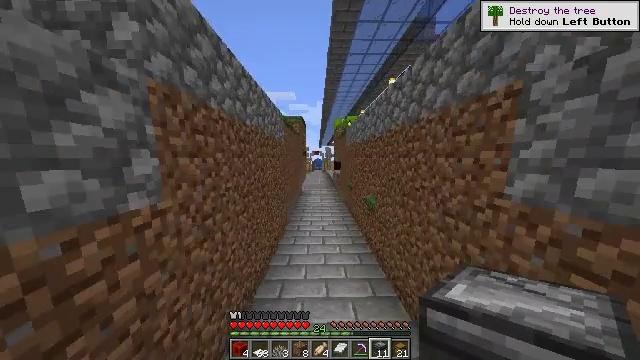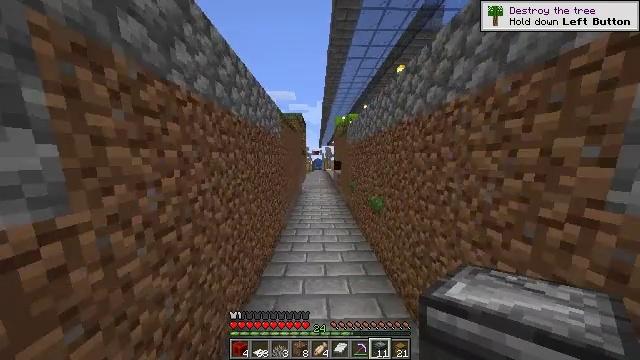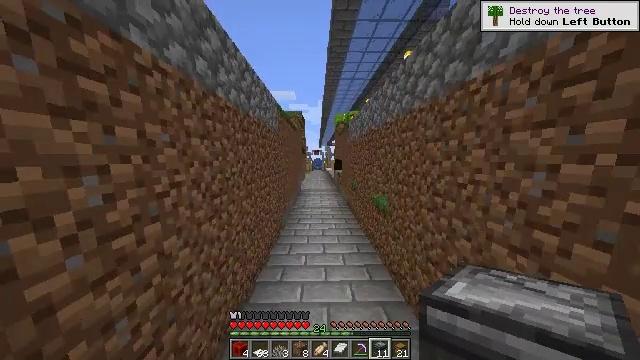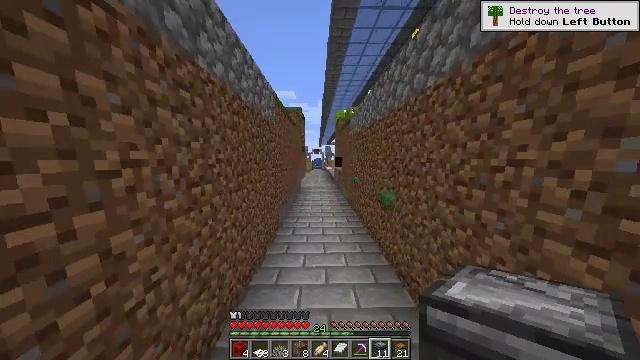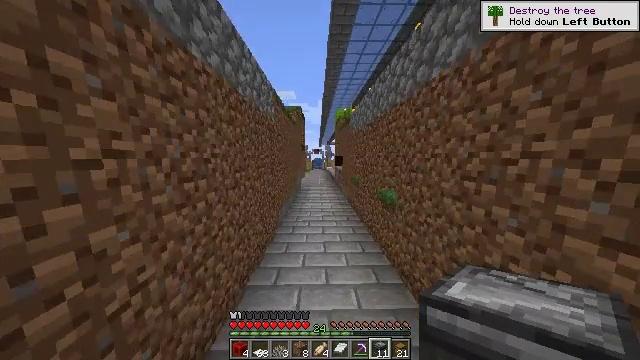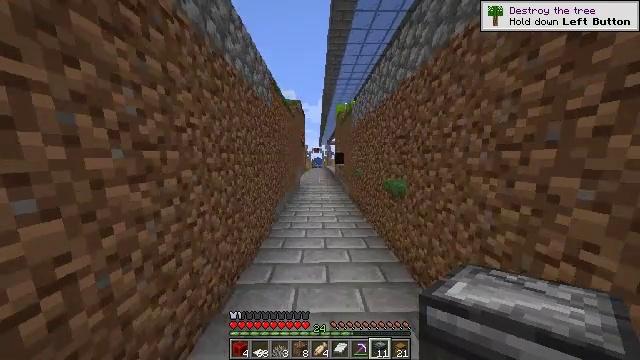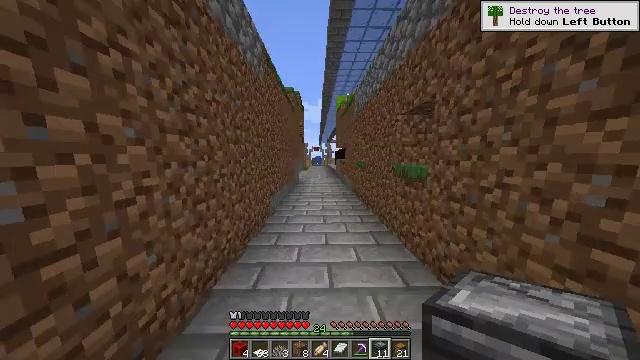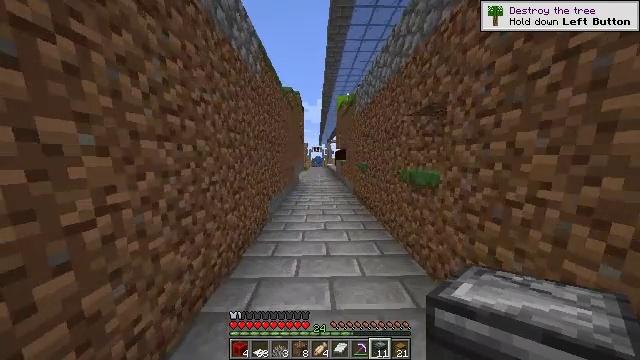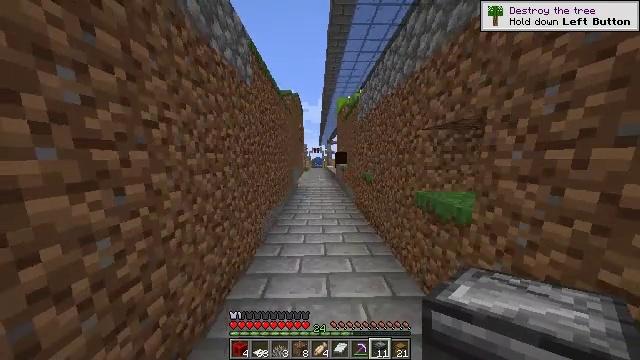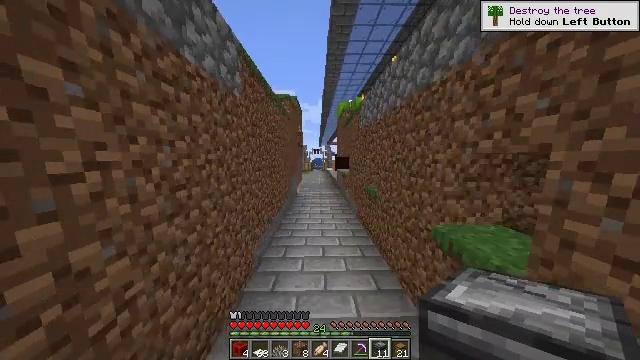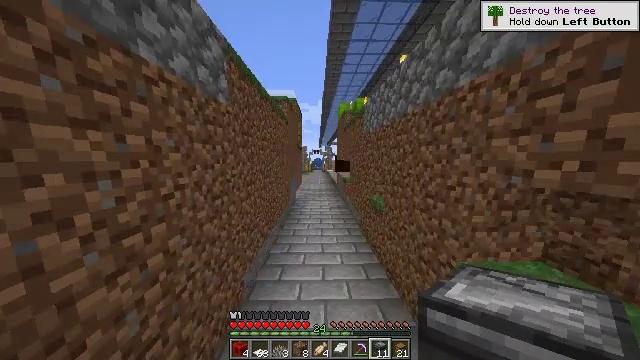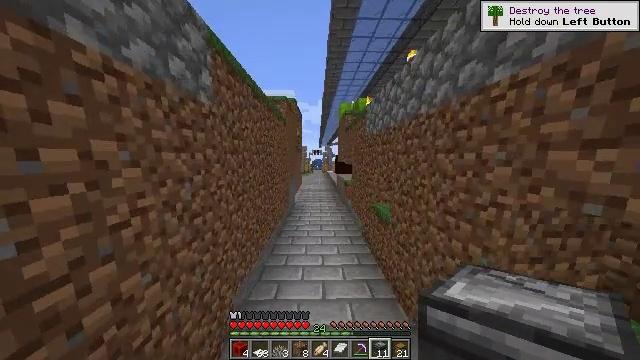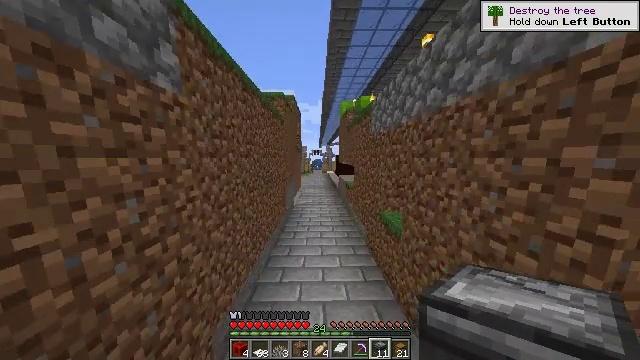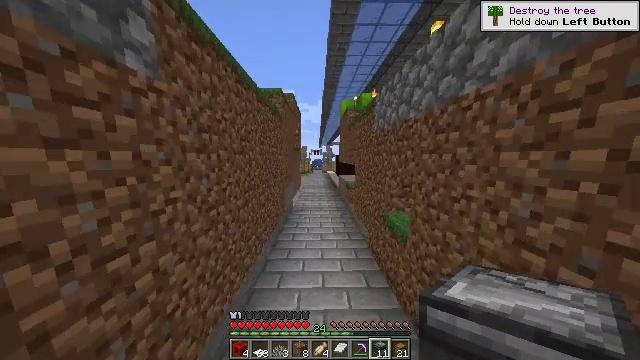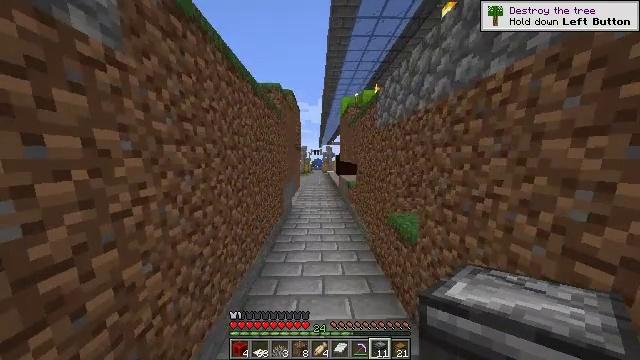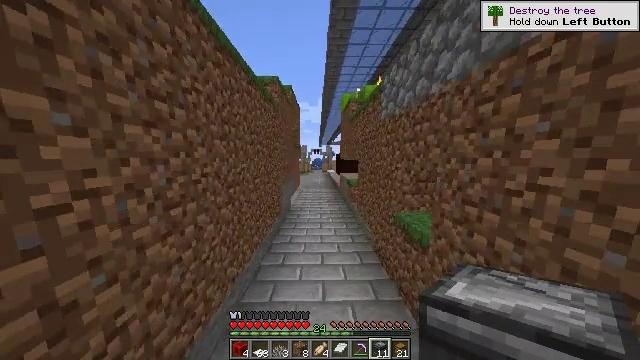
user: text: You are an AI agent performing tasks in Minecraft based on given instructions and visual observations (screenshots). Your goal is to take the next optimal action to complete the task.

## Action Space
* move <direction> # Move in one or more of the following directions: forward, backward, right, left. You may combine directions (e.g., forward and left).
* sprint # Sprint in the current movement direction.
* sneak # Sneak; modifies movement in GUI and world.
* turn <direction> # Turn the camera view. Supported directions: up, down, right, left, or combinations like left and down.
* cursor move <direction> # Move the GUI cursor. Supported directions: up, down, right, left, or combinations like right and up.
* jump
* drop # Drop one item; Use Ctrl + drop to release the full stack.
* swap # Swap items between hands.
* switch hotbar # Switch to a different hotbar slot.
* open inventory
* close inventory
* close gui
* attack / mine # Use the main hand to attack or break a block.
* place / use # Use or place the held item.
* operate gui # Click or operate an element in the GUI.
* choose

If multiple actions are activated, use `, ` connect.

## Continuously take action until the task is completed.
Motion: motion action
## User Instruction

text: Utilize a crafting table to create redstone.
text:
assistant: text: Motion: move forward, jump
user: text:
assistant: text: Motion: move forward, jump
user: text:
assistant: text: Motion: move forward, jump
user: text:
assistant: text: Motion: move forward, jump
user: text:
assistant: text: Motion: move forward, jump
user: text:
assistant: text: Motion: move forward, jump
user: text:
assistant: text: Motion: move forward, jump
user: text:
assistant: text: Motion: move forward, jump
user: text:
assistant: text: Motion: move forward, jump
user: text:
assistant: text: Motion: move forward, jump
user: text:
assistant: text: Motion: move forward, jump
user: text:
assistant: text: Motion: move forward, jump
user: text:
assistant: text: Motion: move forward, jump
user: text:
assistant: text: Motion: move forward, jump
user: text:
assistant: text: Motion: move forward, jump
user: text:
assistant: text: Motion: move forward, jump
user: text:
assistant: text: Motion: move forward, jump
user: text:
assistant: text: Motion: move forward, jump
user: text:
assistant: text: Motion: move forward, jump
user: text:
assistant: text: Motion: move forward, jump
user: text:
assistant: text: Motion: move forward, jump
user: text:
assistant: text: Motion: move forward, jump
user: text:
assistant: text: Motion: move forward, jump
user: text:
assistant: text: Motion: move forward, jump
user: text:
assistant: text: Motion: move forward, jump
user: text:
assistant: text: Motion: move forward, jump
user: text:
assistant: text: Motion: move forward, jump
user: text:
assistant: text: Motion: move forward, jump
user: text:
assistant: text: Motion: move forward, jump
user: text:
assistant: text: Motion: move forward, jump